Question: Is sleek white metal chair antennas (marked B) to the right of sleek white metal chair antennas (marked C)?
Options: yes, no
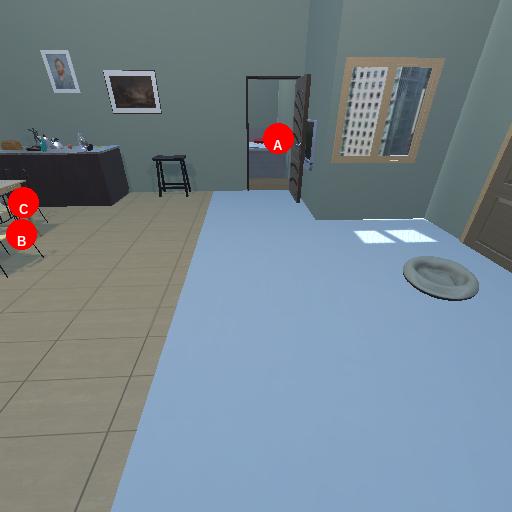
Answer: yes